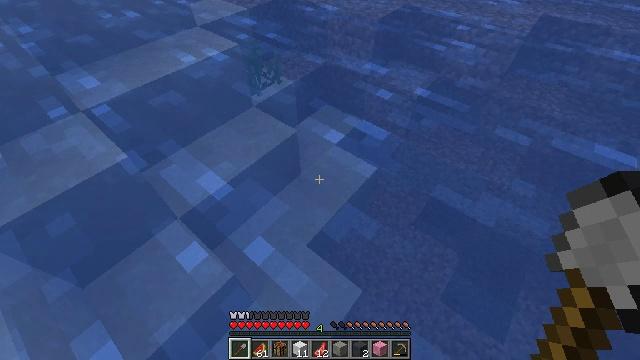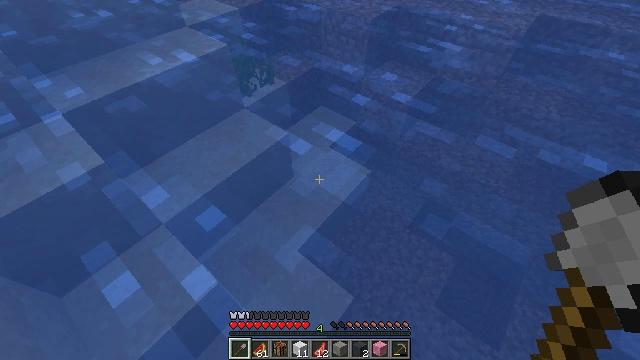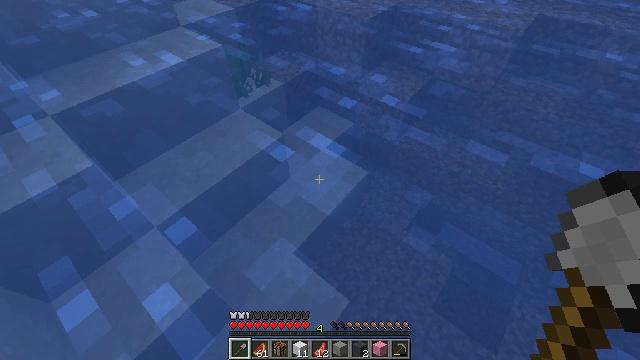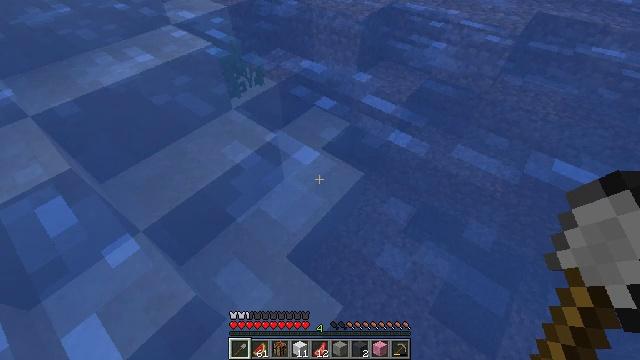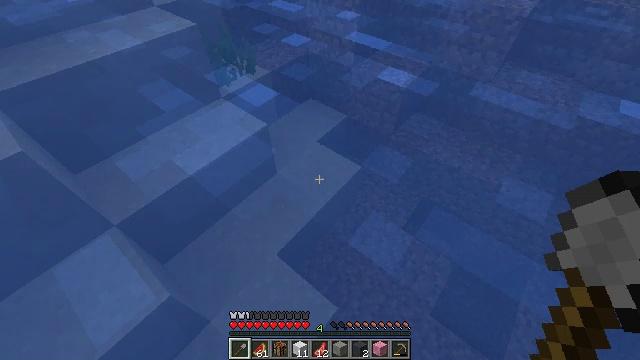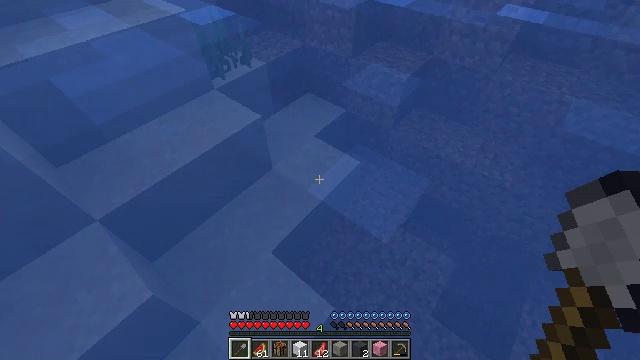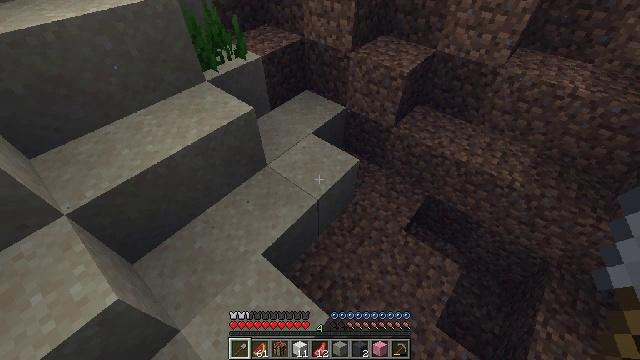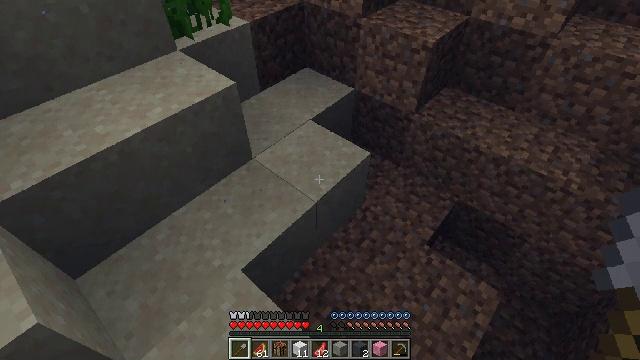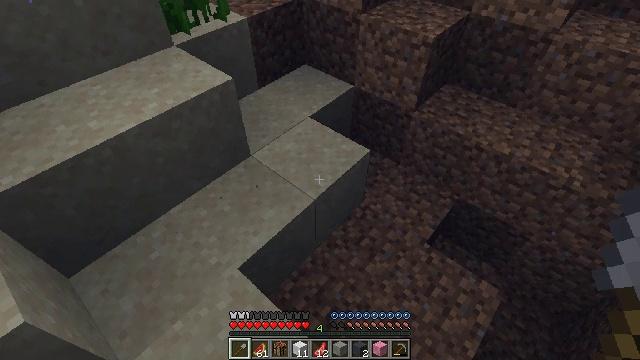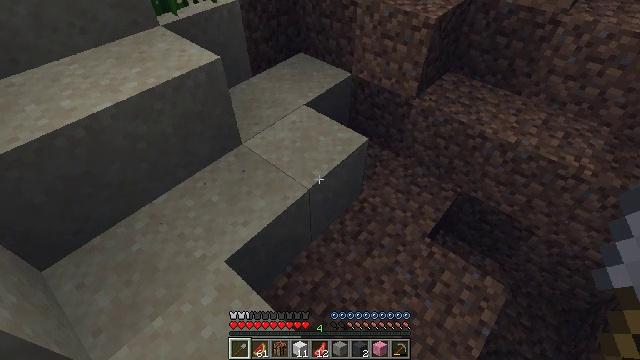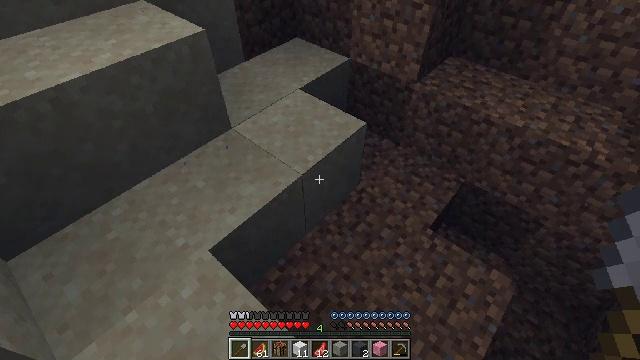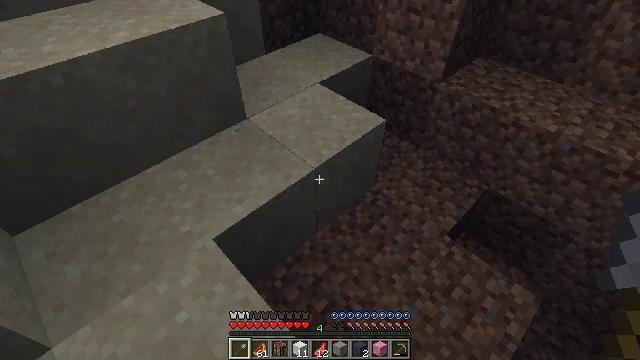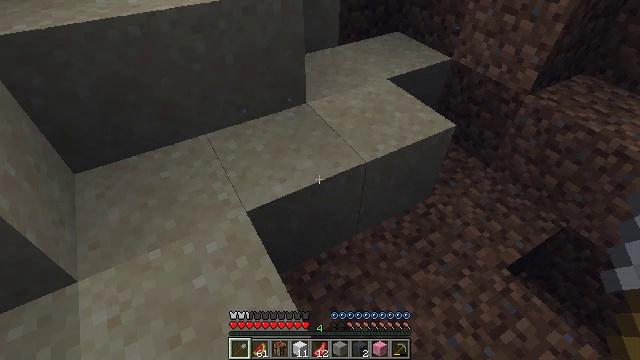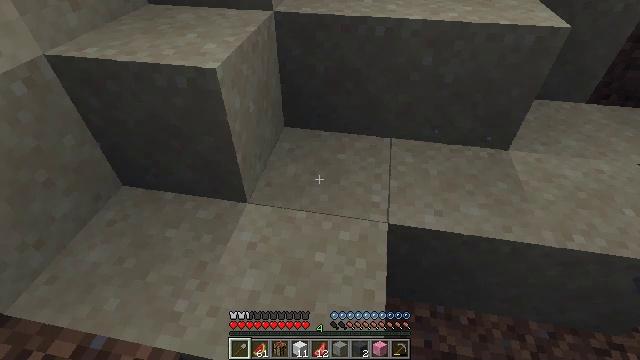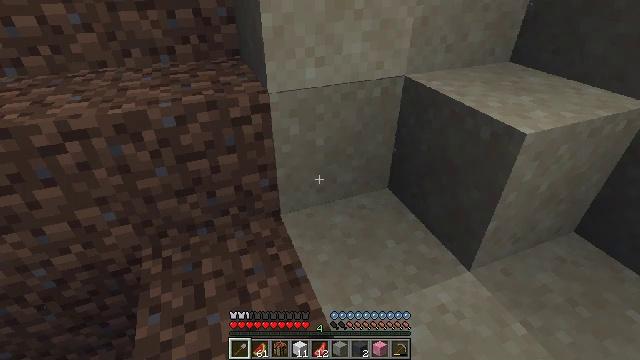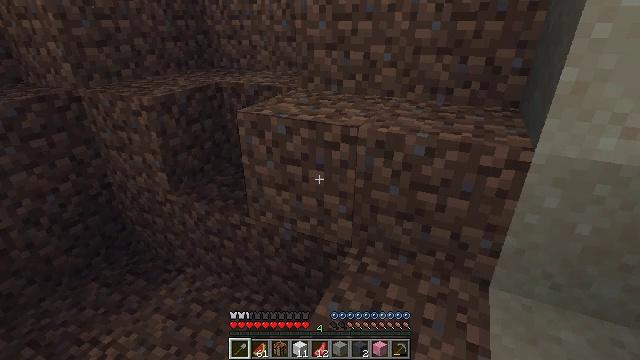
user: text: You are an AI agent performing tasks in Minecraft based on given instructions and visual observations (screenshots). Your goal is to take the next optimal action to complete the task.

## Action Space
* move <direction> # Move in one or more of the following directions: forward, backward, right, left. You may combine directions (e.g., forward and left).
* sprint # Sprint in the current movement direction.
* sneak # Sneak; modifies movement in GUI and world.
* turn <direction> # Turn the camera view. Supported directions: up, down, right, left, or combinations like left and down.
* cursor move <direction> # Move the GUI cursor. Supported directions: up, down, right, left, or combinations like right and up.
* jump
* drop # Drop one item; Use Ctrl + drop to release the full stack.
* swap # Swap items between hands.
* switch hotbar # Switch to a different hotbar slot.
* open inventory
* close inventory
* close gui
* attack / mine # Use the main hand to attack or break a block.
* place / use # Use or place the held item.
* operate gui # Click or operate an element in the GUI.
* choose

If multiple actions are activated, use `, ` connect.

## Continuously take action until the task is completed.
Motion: motion action
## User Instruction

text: Harvest seagrass from the waterbed.
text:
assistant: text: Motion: move forward and move right
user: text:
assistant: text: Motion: move forward and move right
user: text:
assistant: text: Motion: move forward and move right, sneak
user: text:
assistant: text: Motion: move forward and move right, sneak
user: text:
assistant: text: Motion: move forward and move right, sneak
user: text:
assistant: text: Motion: move forward and move right, sneak, turn up
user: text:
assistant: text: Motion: move forward and move right, sneak, turn left and up
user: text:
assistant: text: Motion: move forward and move right, sneak
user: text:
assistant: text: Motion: move forward and move right, sneak
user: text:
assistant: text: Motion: move right, sneak
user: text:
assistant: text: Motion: move right, sneak, turn left
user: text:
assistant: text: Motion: move right, turn left and up
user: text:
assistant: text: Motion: move right, turn left and up
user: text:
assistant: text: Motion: move back and move right, turn left and up
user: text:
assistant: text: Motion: move back and move right, turn left and up
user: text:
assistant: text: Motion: move back, turn left and up
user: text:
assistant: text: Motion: move back
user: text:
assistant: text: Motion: move back
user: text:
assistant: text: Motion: move back
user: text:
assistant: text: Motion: move back
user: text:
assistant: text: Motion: move back and move right
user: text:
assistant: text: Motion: move back and move right, turn right
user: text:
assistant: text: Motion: move back and move right, turn right and up
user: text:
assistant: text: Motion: move back and move right, turn right and up, jump
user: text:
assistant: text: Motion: move right, turn right and up, jump
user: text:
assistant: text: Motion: move right, turn up, jump
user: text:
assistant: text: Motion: move right, jump
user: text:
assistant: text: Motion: move forward and move right, jump
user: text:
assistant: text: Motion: move forward and move right, jump
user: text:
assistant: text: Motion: move forward and move right, jump